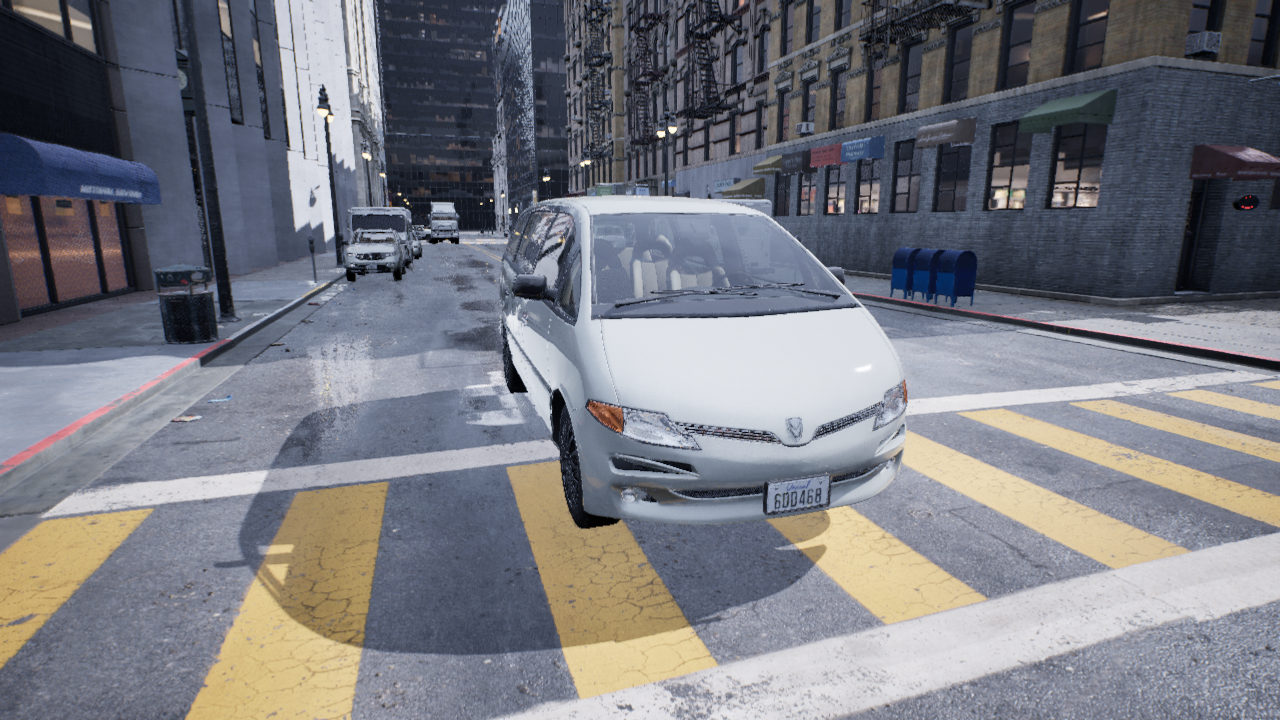
Venue: residential
Lighting: overcast
Vehicle rig: minivan